Question:
I am using drawListRow to repaint the autocomplete field, but I'm having trouble to set it's field height, here is my code:
'''
autoCustomer = new AutoCompleteField(custList, style){
public void drawListRow(ListField clistField, Graphics g,
int index, int y, int width) {
BasicFilteredListResult result = (BasicFilteredListResult)
autoCustomer.get(clistField, index);//);
if (result == null)
return;
String[] stringArray = parseMessage(result._object.toString(), Font.getDefault().derive(Font.PLAIN),fontSize, width-30);
int i;
int yCoord = 0;
int xCoord = 0;
//int rowHeight = (stringArray.length * fontHeight)+3;
clistField.setRowHeight((stringArray.length * fontHeight)+3); //already did this, but it won't work
System.out.println(stringArray.length);
g.setFont( Font.getDefault().derive(Font.PLAIN,fontSize,Ui.UNITS_px));
for(i = 0;i<stringArray.length;i++){
yCoord = y + (fontHeight*(i));
if(i>0)
xCoord = 20;
g.drawText(stringArray[i].trim() , xCoord, yCoord, (DrawStyle.LEFT | DrawStyle.ELLIPSIS | DrawStyle.TOP ), width-20);
}
}
'''
What should I do to make proper row height with this autocomplete ?
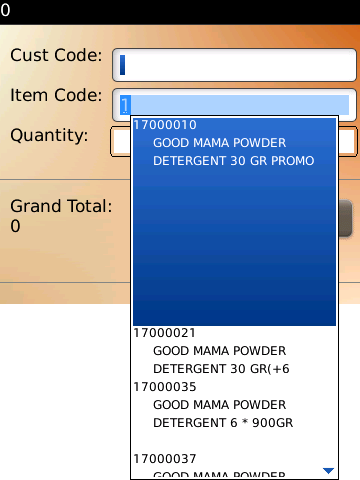
Answer:
I unintentionally found the answer, the first argument is index of the list and the second is the height.
The documentation doesn't mention about this, I only found setRowHeight(int arg0, int arg1) in the documentation of class in eclipse.
The solution is simple
'''
clistField.setRowHeight(index,(stringArray.length * fontHeight)+3);
'''